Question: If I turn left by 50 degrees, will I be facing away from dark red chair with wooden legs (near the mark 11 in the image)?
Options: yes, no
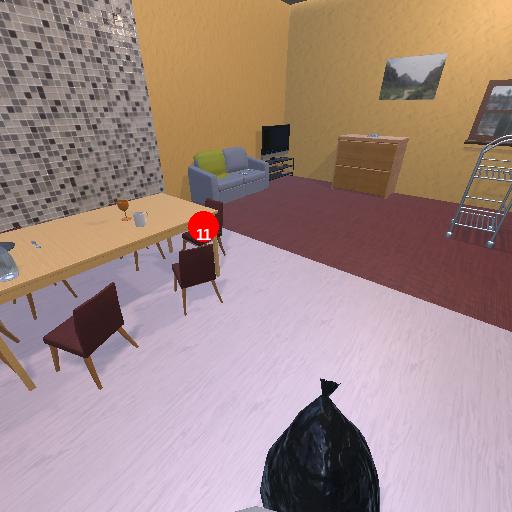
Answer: yes